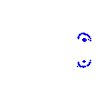
Particle: proton